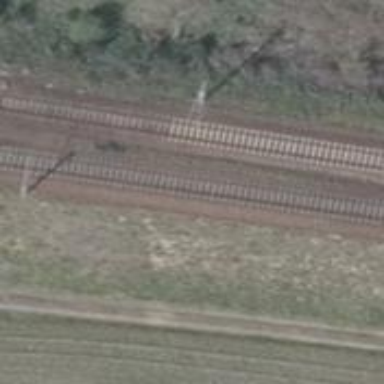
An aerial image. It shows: Railway switch with the turnout on the left side.